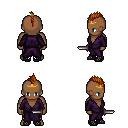
a pixel art fantasy rpg character, male body template, human, dark skin, purple robe, gold greaves, brunette mohawk hairstyle, gold tiara, ghillies, dagger, four views (front, back, left, right), 2x2 character sprite sheet, small pixel art, hard edges, no anti-aliasing